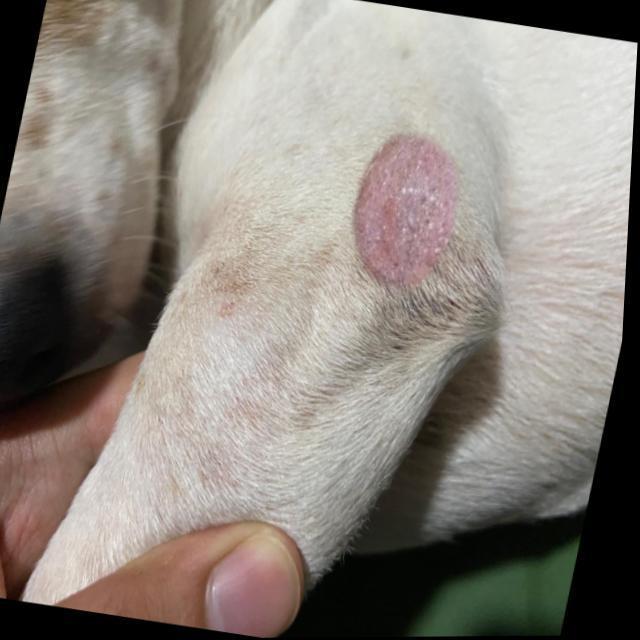
Canine ringworm (Dermatophytosis) — fungal infection caused by Microsporum or Trichophyton. Presents with circular alopecia, scaling, crusting, and broken hairs.